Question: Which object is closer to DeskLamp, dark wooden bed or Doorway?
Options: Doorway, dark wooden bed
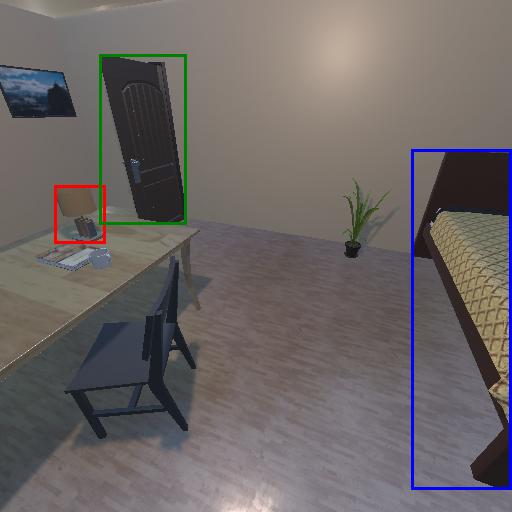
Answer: Doorway